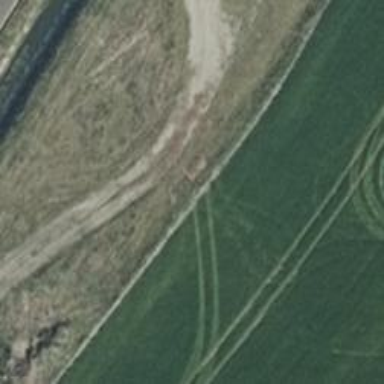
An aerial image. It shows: Dirt track with grade 3 tracktype.